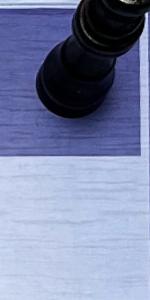
Label: Empty